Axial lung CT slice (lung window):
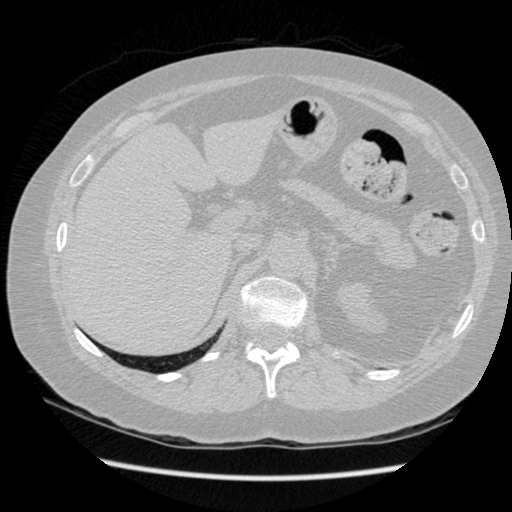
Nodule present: no